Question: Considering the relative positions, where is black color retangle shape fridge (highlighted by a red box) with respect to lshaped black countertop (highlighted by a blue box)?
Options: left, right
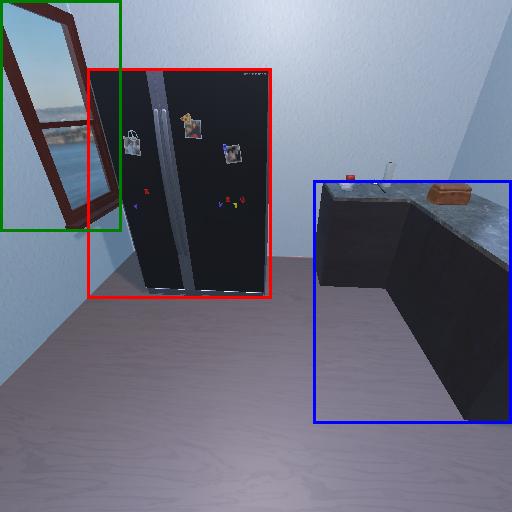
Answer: left